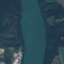
Land use / land cover: River